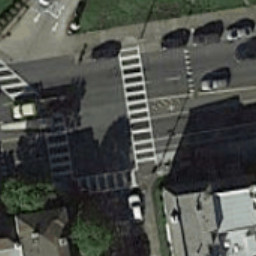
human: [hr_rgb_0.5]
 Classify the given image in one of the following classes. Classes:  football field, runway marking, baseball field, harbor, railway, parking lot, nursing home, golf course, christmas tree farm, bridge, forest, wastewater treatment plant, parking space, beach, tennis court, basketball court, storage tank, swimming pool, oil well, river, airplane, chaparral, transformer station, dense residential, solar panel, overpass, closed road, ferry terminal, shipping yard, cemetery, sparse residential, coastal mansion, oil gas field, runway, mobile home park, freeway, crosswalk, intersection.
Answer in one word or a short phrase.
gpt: crosswalk